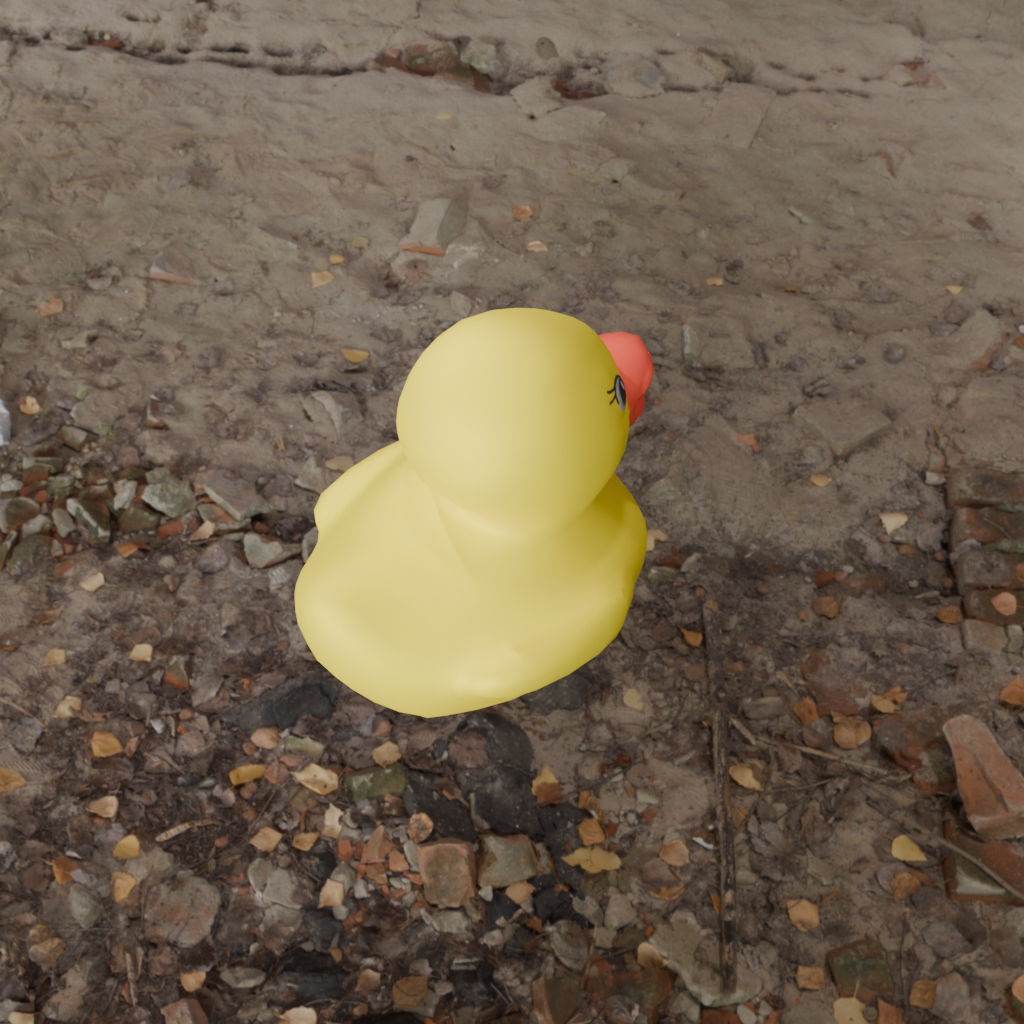
an image of a yellow rubber duck seen from <back_right_top> in an interior of an abandoned industrial building.